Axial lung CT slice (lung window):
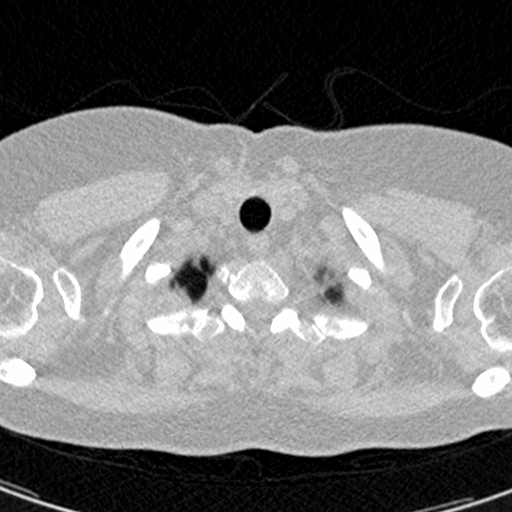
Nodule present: no